五年级 · 画法几何学

1

积木上数字表示这个位置上所用小正方体个数, 按要求画出从正面、上面、

左面看到的图形。

正面

上面

左面
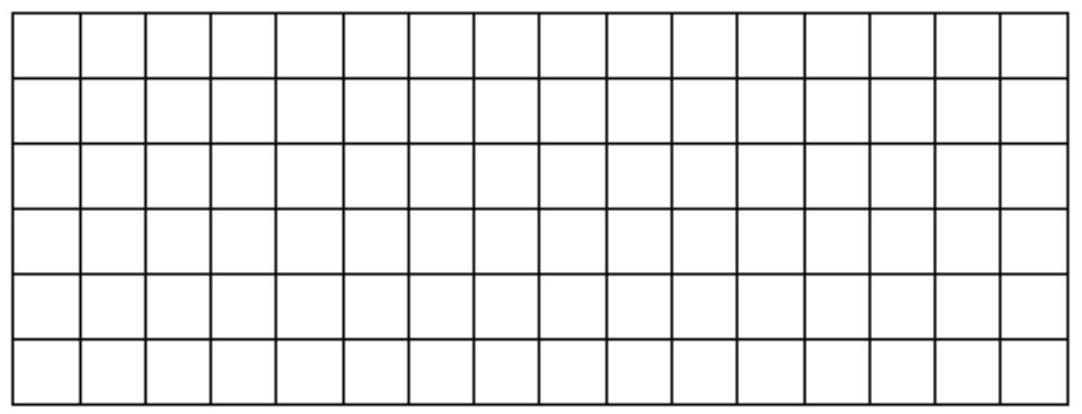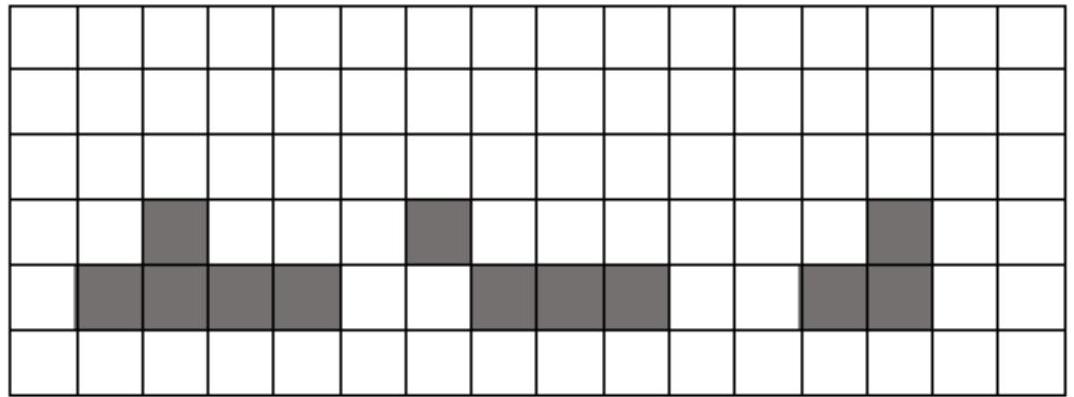
答案: 解见详解

【分析】从正面看第一层有 4 个小正方形, 第二层第二个位置有一个小正方形; 从上面看第一层有三个小正方形, 第二层有一个小正方形; 从左面看第一层有两个, 第二层右边只有一个, 据此画出三视图即可。

【详解】

正面

上面

左面

【点睛】本题考查三视图, 解答本题的关键是掌握画三视图的方法。